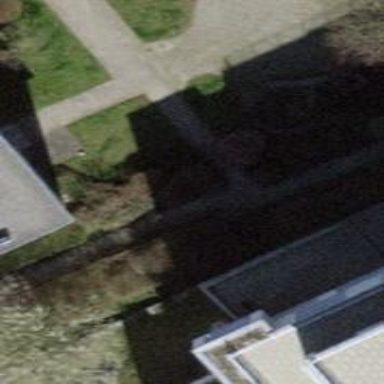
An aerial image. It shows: Concrete steps.